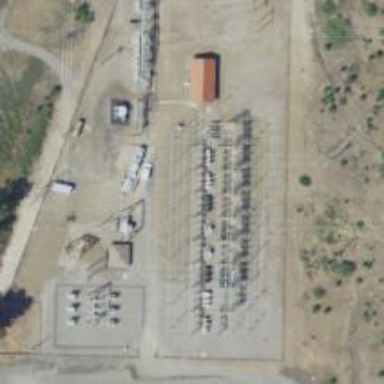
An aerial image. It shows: Distribution level power substation.